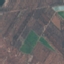
Land use / land cover class: PermanentCrop